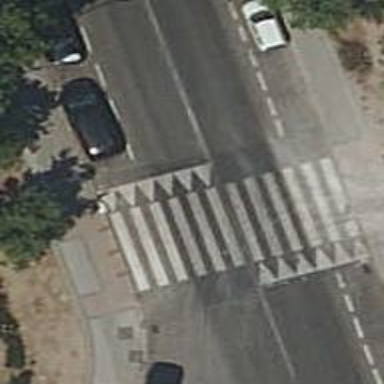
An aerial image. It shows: Uncontrolled crossing on the road.